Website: macys
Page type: billing-address
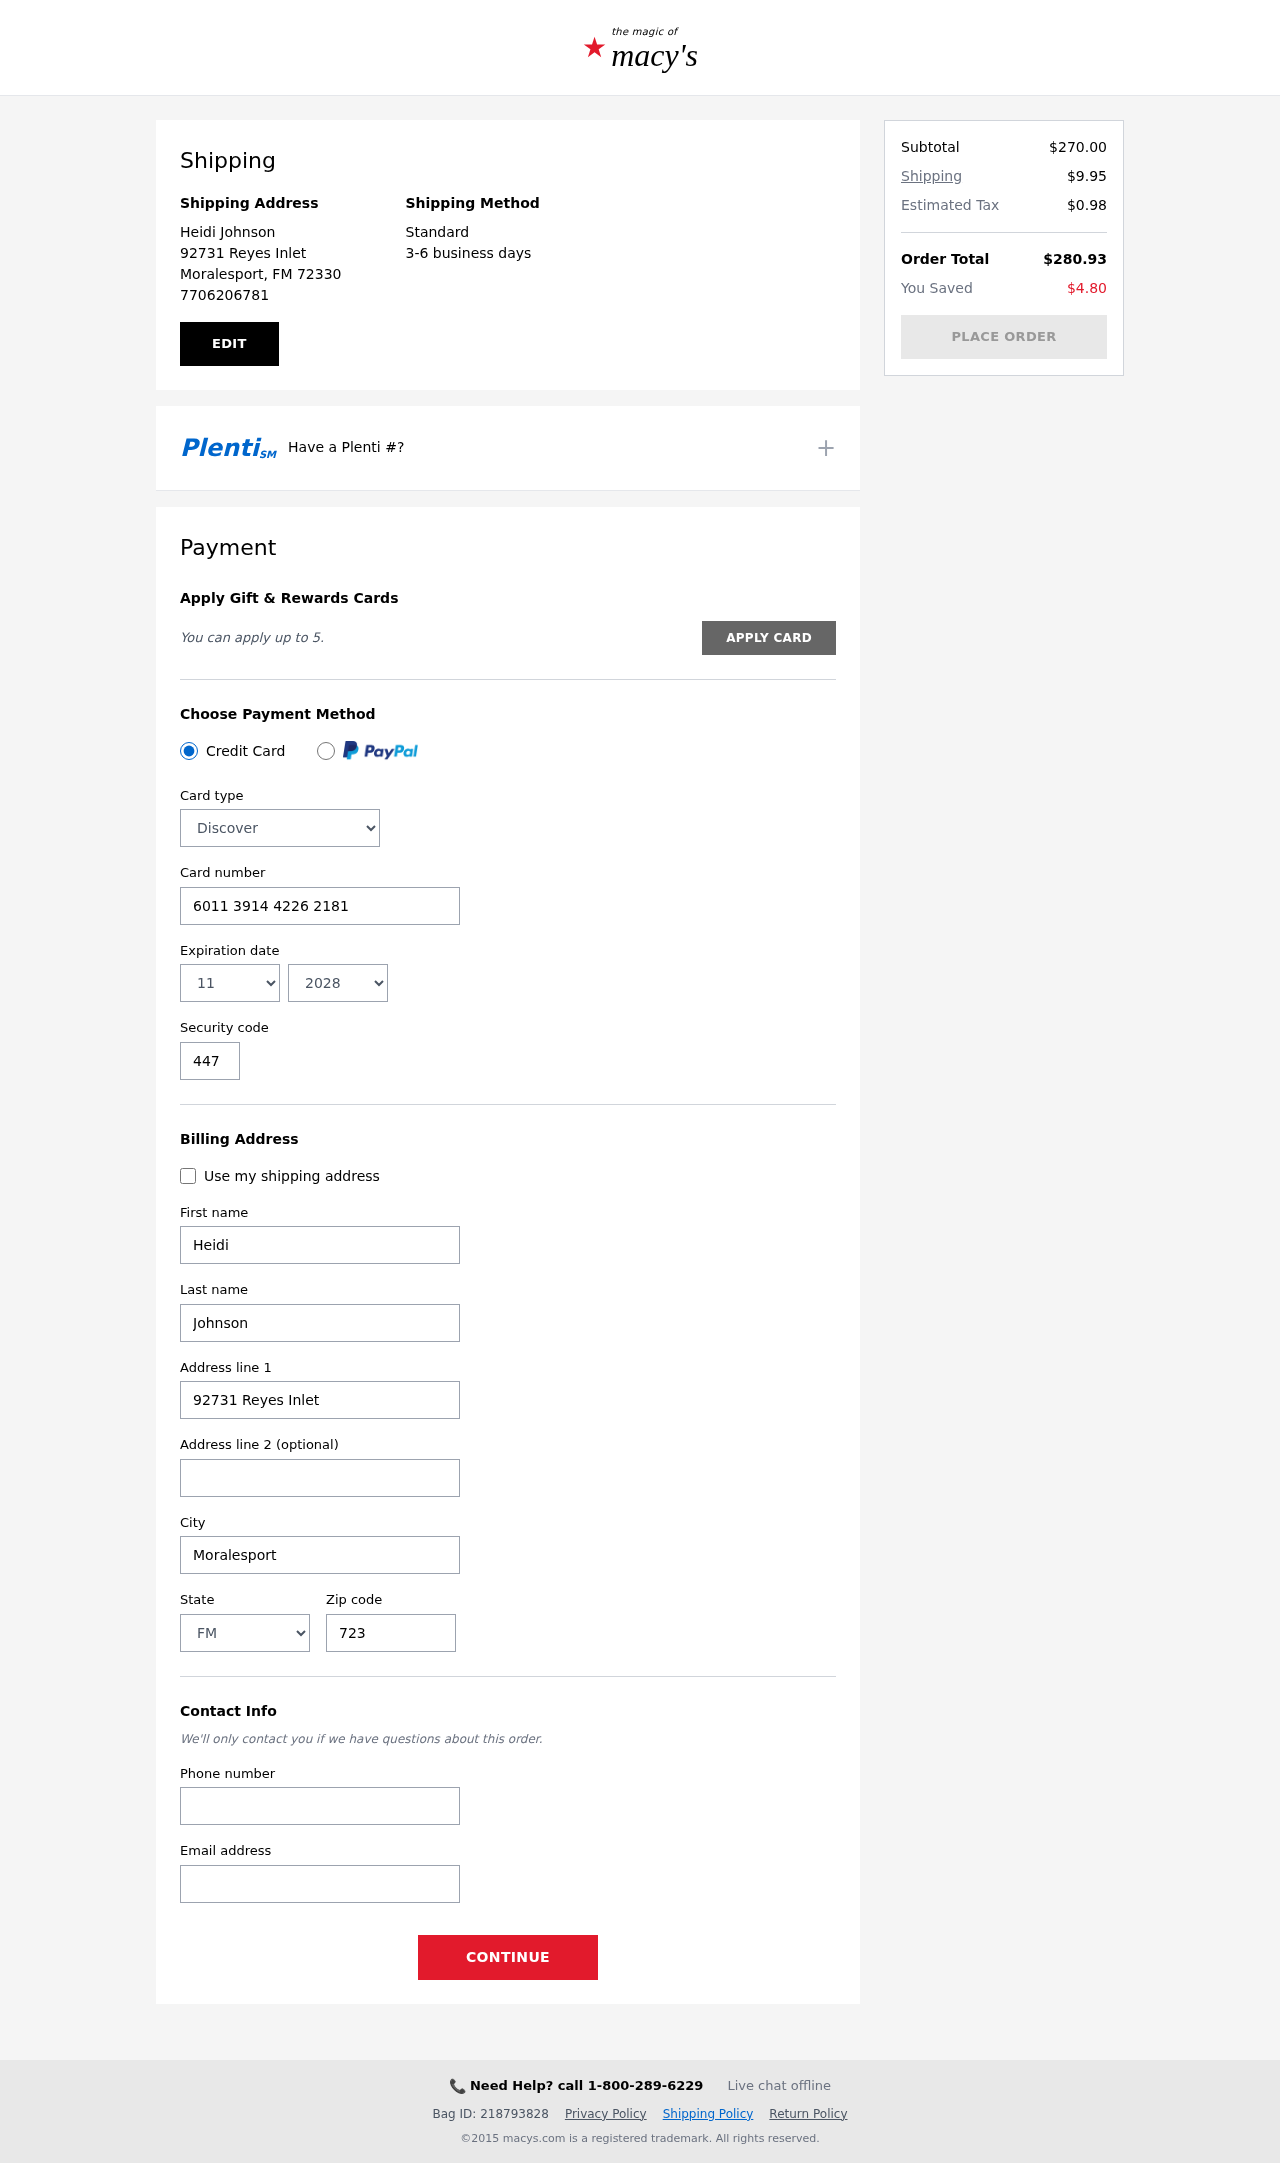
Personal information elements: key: PII_CARD_CVV
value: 447
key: PII_CARD_EXPIRY_MONTH
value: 11
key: PII_CARD_EXPIRY_YEAR
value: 28
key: PII_CARD_NUMBER
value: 6011 3914 4226 2181
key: PII_CARD_TYPE
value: Discover
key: PII_CITY
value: Moralesport
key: PII_CITY_STATE_ZIP
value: Moralesport, FM 72330
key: PII_EMAIL
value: heidi.johnson@yahoo.com
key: PII_FIRSTNAME
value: Heidi
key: PII_FULLNAME
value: Heidi Johnson
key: PII_LASTNAME
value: Johnson
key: PII_PHONE
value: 7706206781
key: PII_POSTCODE
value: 72330
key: PII_STATE
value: FM
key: PII_STREET
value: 92731 Reyes Inlet
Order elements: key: ORDER_SUBTOTAL
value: $270.00
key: ORDER_SHIPPING_COST
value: $9.95
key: ORDER_TAX
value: $0.98
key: ORDER_TOTAL
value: $280.93
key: ORDER_SAVINGS
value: $4.80